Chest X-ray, PA view. Patient: 27 years old, sex M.
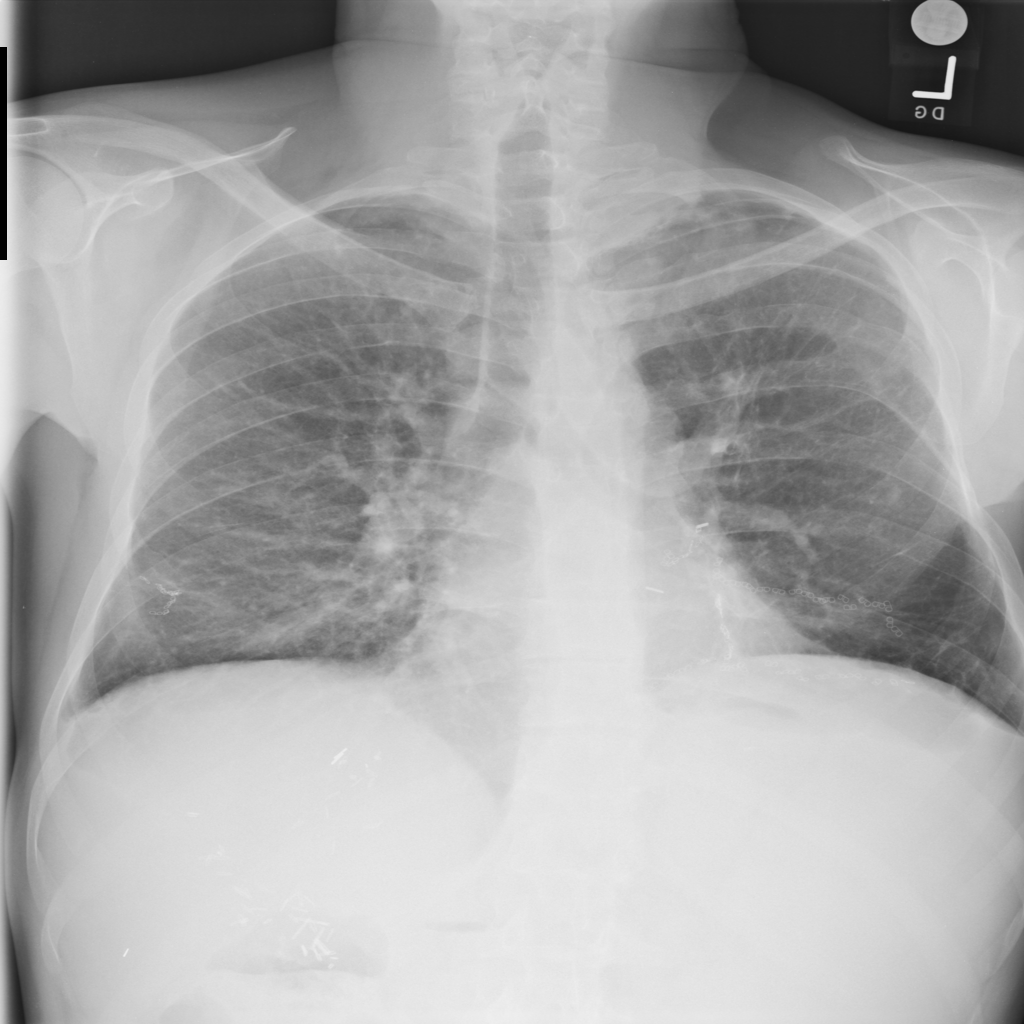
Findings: Nodule